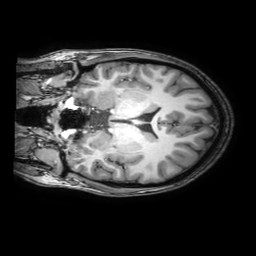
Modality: T1w
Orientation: coronal
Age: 18
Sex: female
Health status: healthy
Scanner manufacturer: philips
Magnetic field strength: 3 T
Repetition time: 0.0079 s
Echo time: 0.0035 s